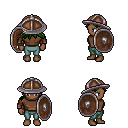
a pixel art fantasy rpg character, female body template, human, dark skin, brown long-sleeve shirt, teal pants, green loose hair, chain helm, shield, four views (front, back, left, right), 2x2 character sprite sheet, small pixel art, hard edges, no anti-aliasing